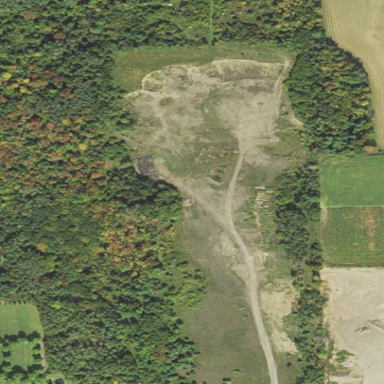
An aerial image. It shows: Quarry area.